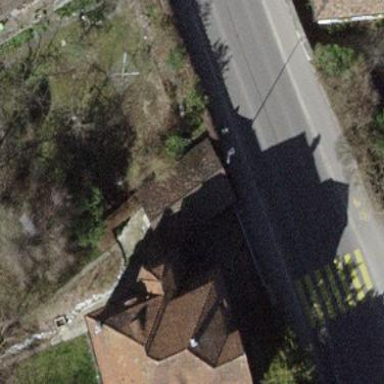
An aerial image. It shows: Carport building.